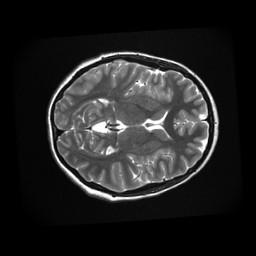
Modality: T2w
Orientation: axial
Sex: female
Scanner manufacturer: ge
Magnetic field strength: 3 T
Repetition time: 5 s
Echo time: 0.101 s